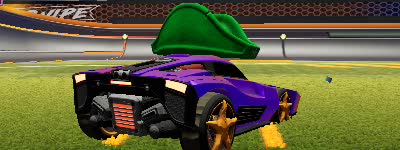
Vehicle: breakout